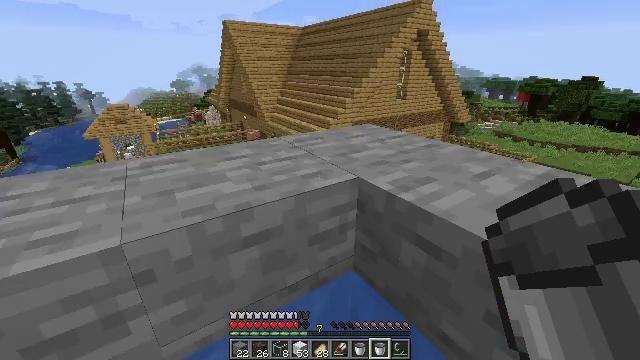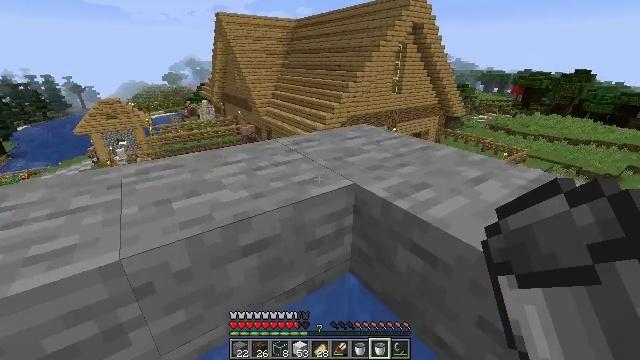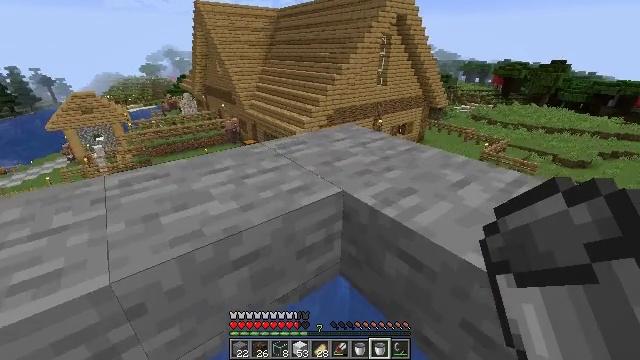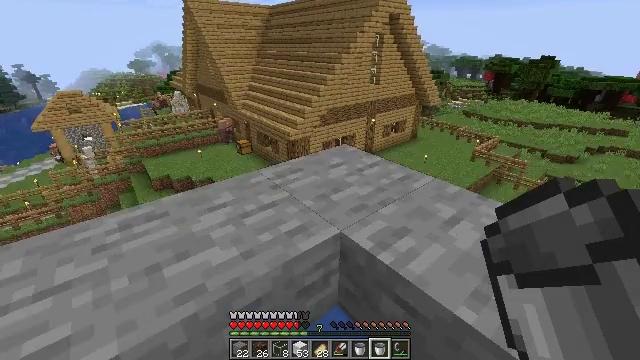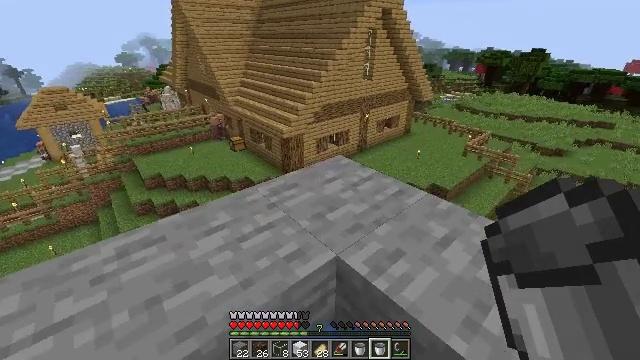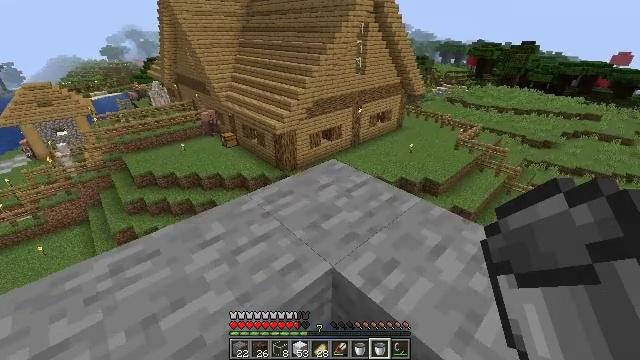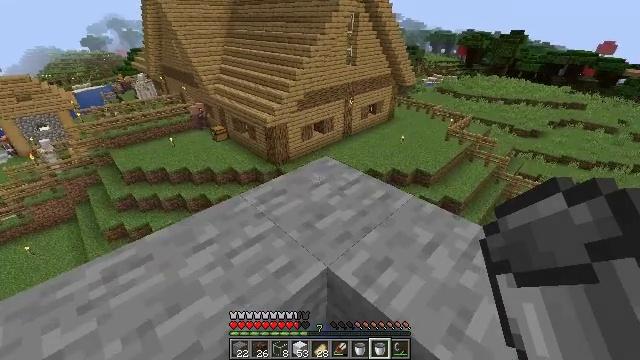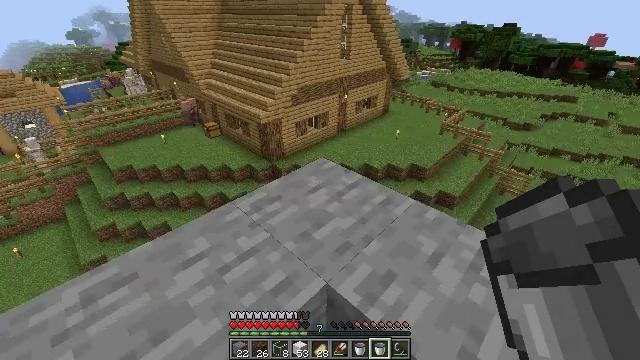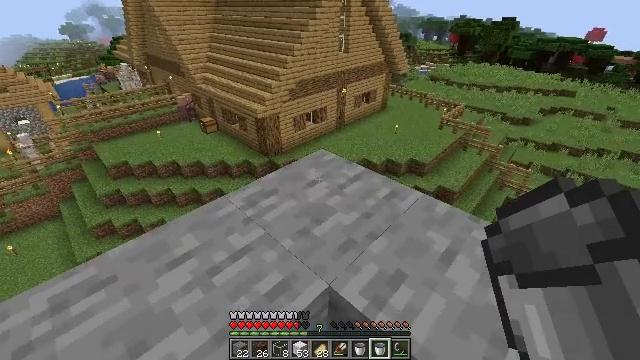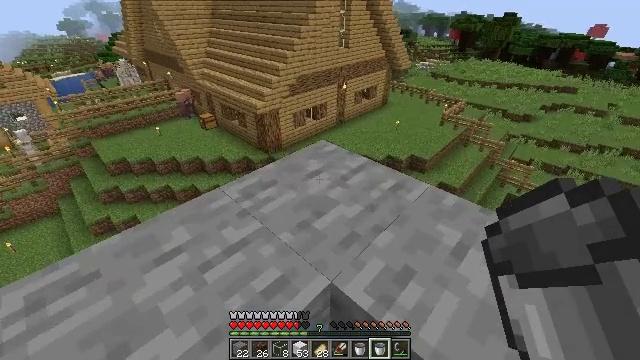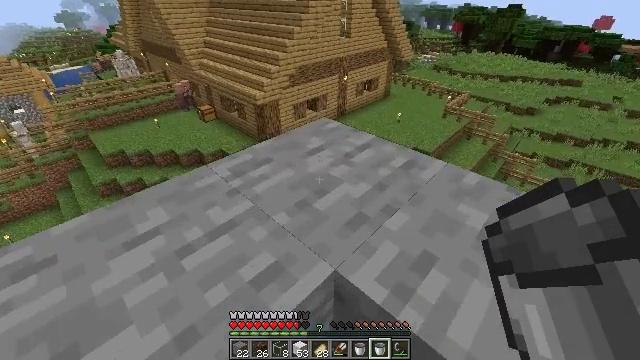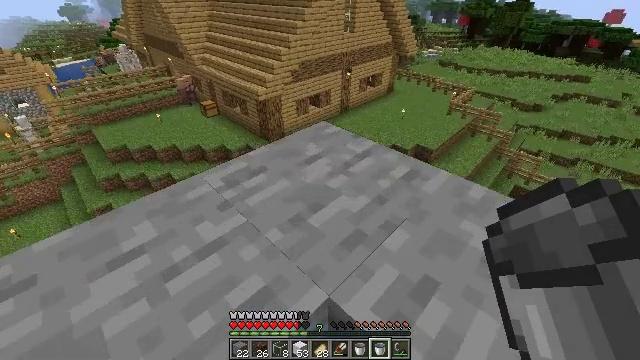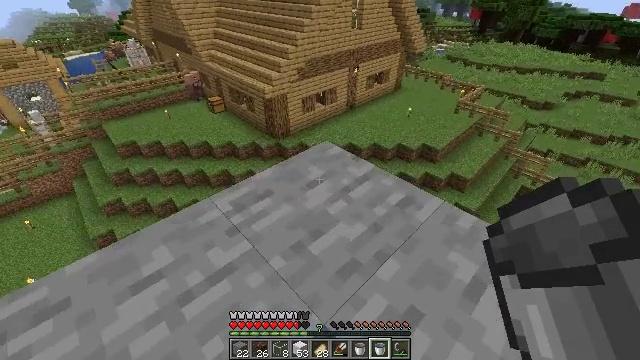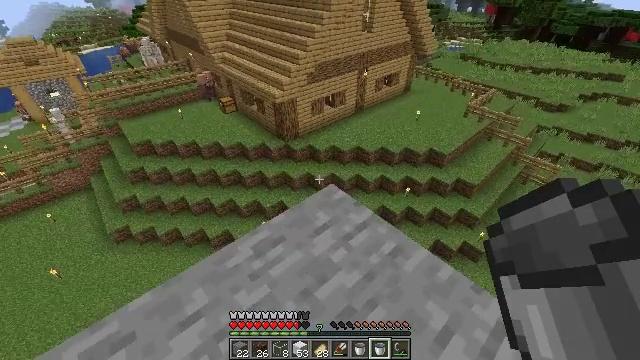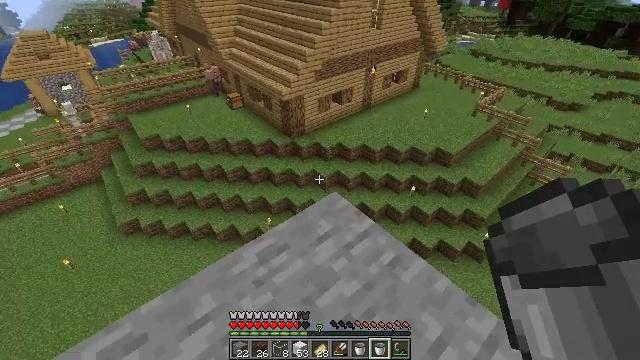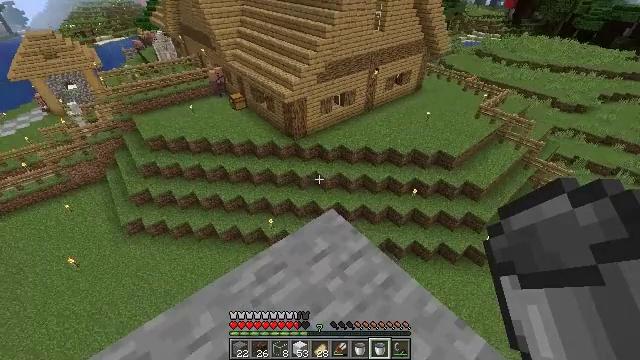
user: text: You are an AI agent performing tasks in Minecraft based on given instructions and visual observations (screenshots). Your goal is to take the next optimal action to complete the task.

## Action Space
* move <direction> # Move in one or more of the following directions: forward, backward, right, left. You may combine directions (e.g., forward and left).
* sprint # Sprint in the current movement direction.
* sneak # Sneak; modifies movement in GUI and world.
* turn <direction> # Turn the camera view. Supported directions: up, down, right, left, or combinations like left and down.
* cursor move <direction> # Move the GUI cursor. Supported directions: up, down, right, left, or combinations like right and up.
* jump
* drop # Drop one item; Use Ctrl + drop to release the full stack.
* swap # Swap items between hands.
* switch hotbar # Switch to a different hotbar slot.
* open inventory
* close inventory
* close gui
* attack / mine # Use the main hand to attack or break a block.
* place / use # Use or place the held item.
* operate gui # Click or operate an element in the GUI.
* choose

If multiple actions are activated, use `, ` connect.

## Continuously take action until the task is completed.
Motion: motion action
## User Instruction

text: Break the white wool for crafting.
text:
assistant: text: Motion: move forward, turn right and down, jump
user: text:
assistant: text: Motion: move forward, turn right and down, jump
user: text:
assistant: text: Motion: move forward, turn right, jump
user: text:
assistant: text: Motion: move forward, turn right and down, jump
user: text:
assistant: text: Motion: move forward, turn right and down, jump
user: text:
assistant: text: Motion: move forward, turn right and down, jump
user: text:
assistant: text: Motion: move forward, turn right and down, jump
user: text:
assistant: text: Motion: move forward, jump
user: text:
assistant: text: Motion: move forward, jump
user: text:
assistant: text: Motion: move forward, turn down, jump
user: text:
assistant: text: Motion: move forward, turn down, jump
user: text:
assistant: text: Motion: move forward, turn left and down, jump
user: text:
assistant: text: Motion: move forward, turn left and down, jump
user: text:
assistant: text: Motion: move forward, turn left and down, jump
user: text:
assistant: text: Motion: move forward, jump
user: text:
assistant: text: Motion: move forward, jump
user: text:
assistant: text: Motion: move forward, jump
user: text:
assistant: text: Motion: turn left and down, jump
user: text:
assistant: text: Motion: turn left and down
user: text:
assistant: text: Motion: turn left and down
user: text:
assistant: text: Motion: turn left and down
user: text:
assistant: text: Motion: turn left
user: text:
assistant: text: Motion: turn left and up
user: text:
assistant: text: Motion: turn left and up
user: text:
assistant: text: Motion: turn left and up
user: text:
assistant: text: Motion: turn left and up
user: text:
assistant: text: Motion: turn up
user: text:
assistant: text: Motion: no_op
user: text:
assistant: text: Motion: no_op
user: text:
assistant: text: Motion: no_op